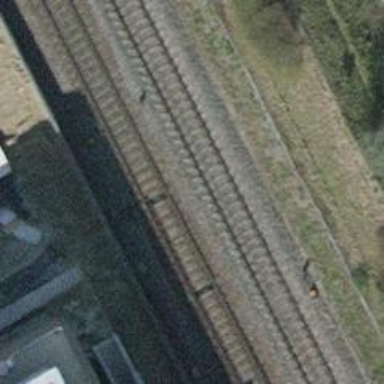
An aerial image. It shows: Railway switch.